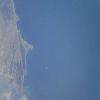
Label: water